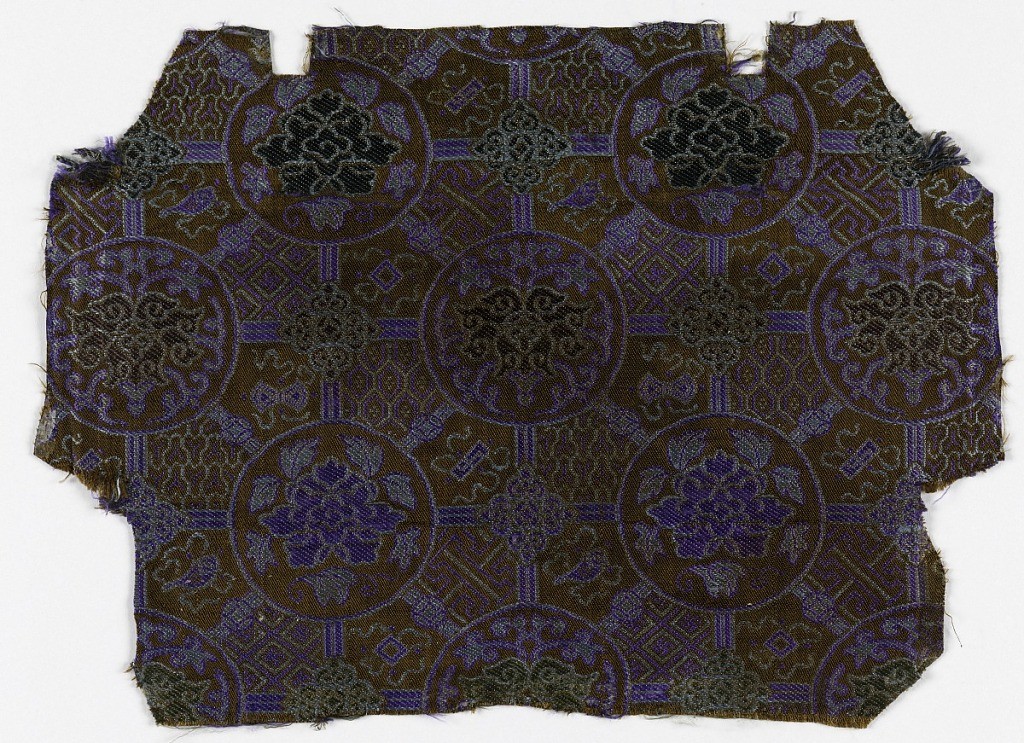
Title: Fragment
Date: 19th century
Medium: silk Technique: plain compound satin
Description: Allover geometrical design of circles enclosing peonies in blue and green on a brown ground.